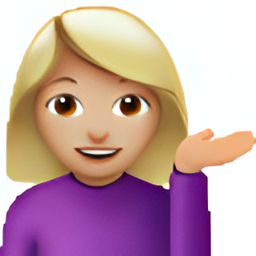
Name: woman tipping hand type 3
Emoji: 💁🏼‍♀️
Group: People & Body
Sub-group: person-gesture